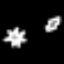
Label: octagon